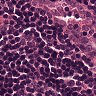
Metastatic tissue present: no